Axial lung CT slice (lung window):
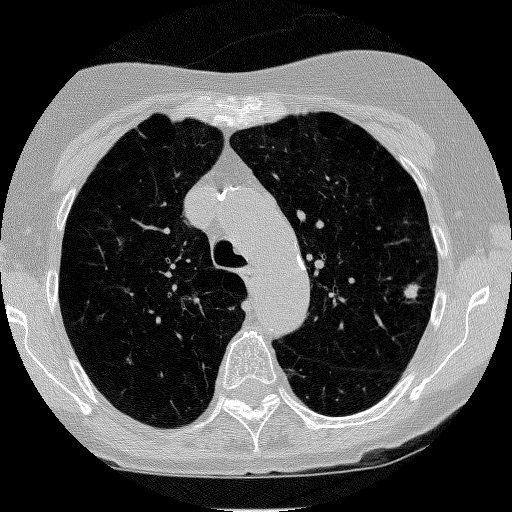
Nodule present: yes
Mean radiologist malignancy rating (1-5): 4.5